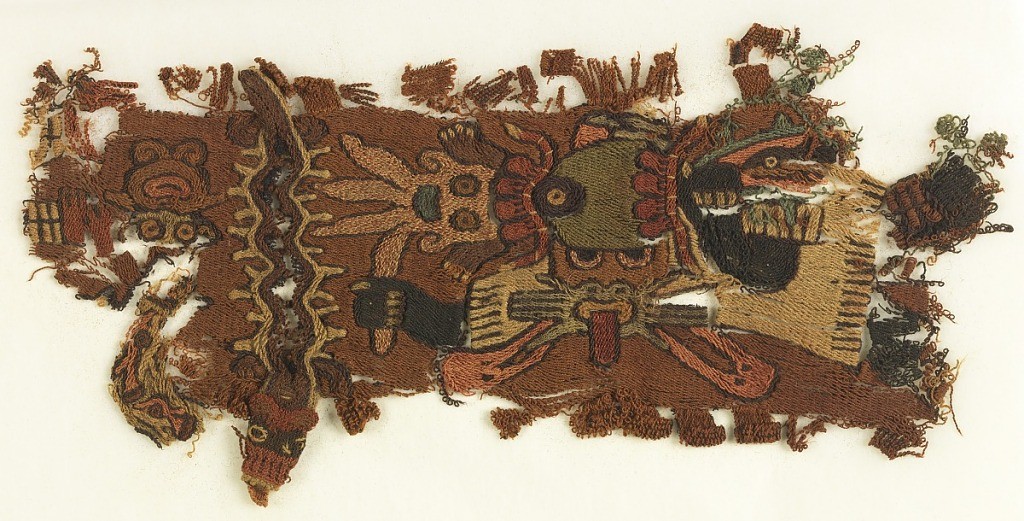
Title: Fragment
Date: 300–100 BC
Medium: camelid fibers Technique: embroidered in stem stitch on plain weave foundation
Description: Small fragment consists of highly conventionalized human and fish figures. The ground consists of brown, figures worked in tan, rose, green and dark brown.